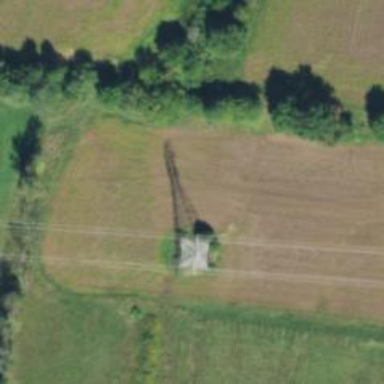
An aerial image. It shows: Lattice structure tower used for power distribution.